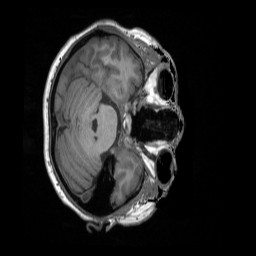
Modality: T1w
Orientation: axial
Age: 47
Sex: female
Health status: ill
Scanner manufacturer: siemens
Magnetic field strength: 3 T
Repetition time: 1.9 s
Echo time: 0.00247 s